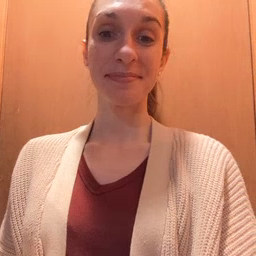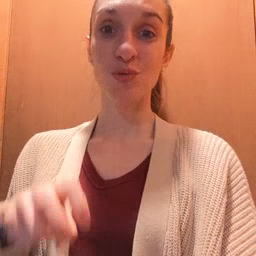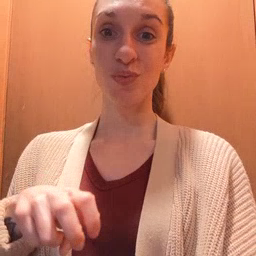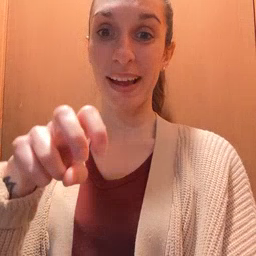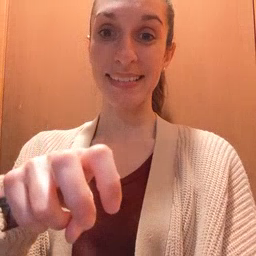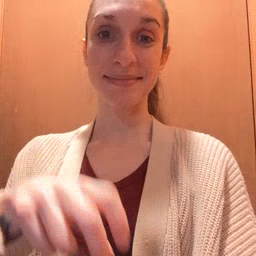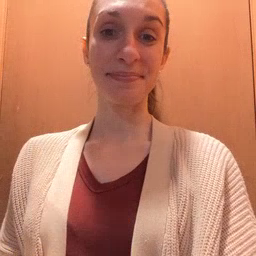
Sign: ride